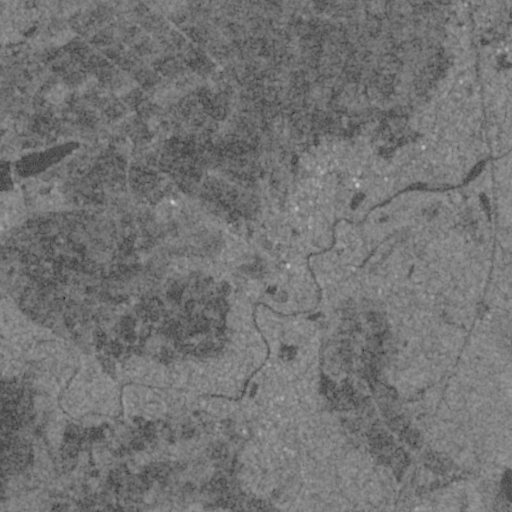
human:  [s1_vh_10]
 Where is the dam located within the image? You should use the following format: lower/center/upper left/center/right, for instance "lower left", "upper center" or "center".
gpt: The dam is located in the lower right of the image.
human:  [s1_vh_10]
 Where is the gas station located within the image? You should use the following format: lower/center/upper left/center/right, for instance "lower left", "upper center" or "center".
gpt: The gas station is located in the upper right of the image.
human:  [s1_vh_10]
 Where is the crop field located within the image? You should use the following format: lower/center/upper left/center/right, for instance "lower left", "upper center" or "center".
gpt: There is no crop field in the image.

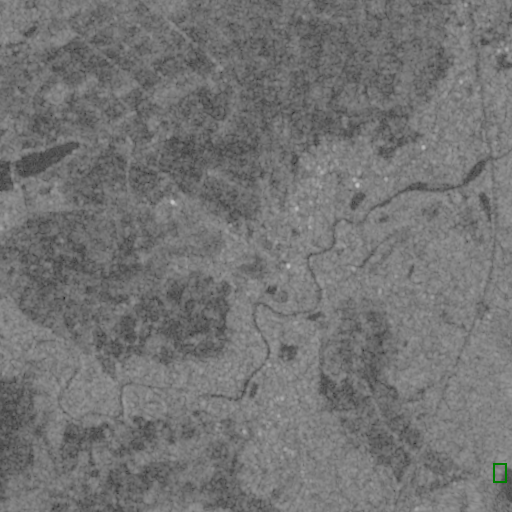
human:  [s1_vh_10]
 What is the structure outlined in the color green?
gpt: The structure outlined in green is a dam.
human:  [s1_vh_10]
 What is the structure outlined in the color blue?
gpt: There is no blue outline.